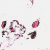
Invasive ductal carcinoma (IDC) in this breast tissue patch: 0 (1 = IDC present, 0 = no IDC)